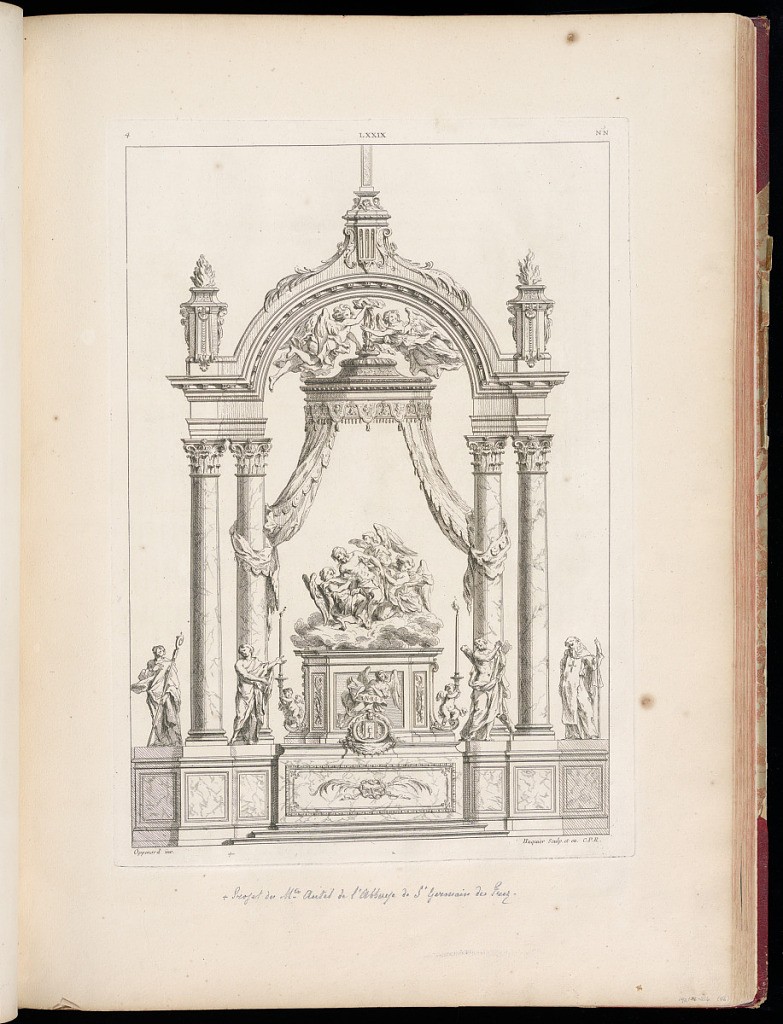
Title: Design for an Altar
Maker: Gilles-Marie Oppenord, French, 1672–1742
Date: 1749-1761
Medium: Etching and engraving on laid paper
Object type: Bound print
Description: Design for an altar. The altar has a wide base of a richly veined marble and has four large statues of male Christian saints or martyrs. There is another sculpted group of Christ descended from the cross, supported by winged angels and a cloud, atop a pedestal. This group is under a baldachin supported by winged angels. The pedestal is supported by four veined columns with Corinthian capitals. The plate is signed and numbered, and a graphite inscription at the bottom of the page indicates that this design was from a project for the altar of the abbey of St. Germain-des-Prés.